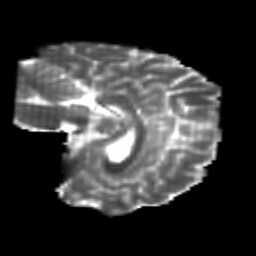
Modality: T2w
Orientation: sagittal
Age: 26
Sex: female
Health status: healthy
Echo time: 0.074 s